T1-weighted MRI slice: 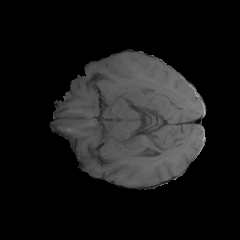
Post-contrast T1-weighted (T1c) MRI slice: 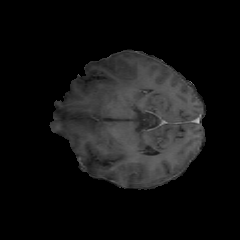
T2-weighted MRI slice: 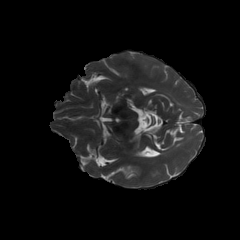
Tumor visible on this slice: no